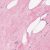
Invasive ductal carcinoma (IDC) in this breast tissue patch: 0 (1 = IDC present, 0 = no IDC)